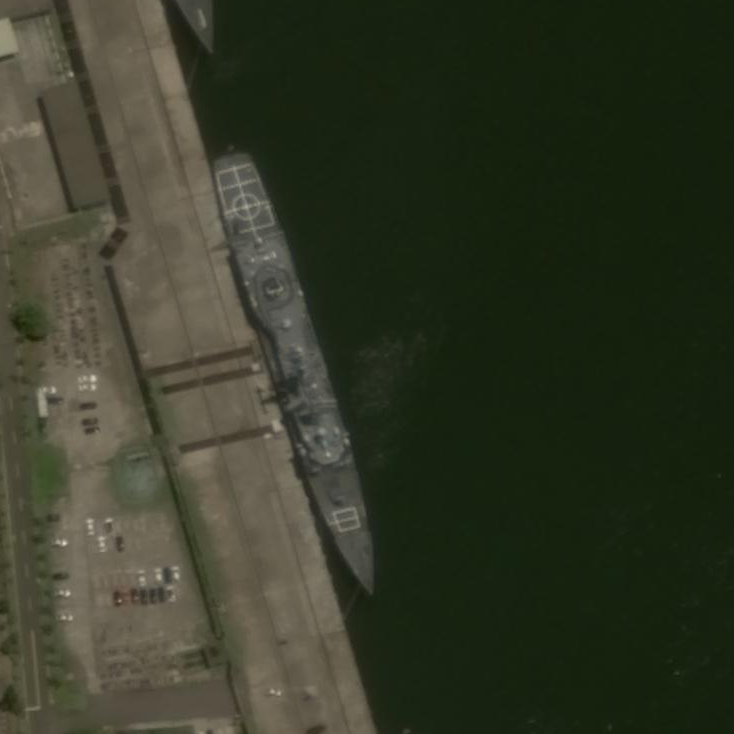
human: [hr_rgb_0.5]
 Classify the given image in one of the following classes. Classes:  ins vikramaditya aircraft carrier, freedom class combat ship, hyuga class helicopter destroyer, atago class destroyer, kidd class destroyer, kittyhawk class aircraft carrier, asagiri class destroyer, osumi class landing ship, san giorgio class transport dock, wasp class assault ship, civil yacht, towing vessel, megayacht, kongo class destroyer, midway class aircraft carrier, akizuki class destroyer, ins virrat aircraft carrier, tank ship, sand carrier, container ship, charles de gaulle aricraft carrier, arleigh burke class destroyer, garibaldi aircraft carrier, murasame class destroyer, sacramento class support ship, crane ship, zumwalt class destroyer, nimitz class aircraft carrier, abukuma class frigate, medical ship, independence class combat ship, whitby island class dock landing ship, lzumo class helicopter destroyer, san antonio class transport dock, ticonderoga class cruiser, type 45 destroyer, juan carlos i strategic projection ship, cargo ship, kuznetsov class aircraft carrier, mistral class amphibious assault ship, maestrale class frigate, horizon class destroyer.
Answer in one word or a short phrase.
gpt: Ticonderoga class cruiser